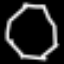
Label: octagon